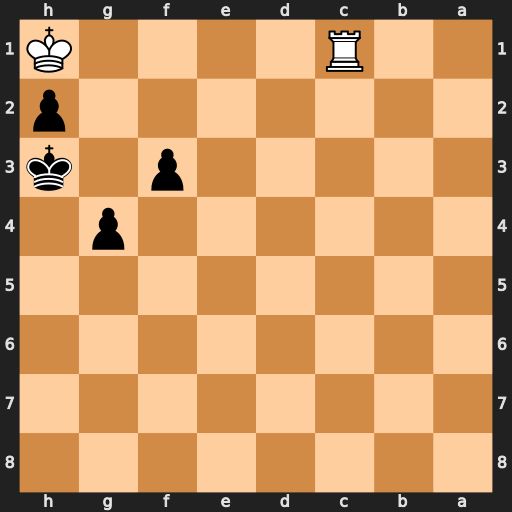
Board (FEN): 8/8/8/8/6p1/5p1k/7p/2R4K
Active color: b
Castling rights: -
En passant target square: -
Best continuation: g3 Rc2 g2+ Rxg2 fxg2#